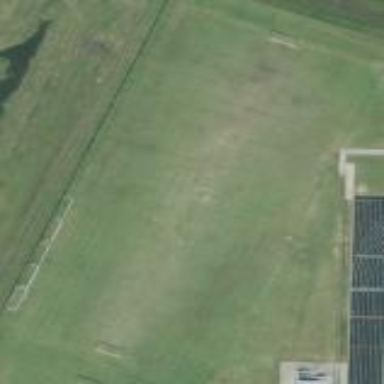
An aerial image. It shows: Soccer pitch for outdoor sports and leisure activities.